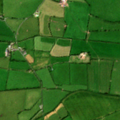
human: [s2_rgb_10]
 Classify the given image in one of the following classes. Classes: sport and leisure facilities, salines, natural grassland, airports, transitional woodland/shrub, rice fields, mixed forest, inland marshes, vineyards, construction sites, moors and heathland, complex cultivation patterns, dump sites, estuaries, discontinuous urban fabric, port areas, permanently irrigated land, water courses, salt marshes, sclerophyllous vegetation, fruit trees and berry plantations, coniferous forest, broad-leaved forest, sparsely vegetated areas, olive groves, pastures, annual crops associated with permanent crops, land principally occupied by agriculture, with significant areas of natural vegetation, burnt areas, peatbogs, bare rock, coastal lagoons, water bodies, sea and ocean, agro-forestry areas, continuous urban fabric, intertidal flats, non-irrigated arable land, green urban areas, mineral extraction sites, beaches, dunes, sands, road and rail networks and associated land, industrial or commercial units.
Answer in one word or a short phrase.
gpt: non-irrigated arable land, pastures